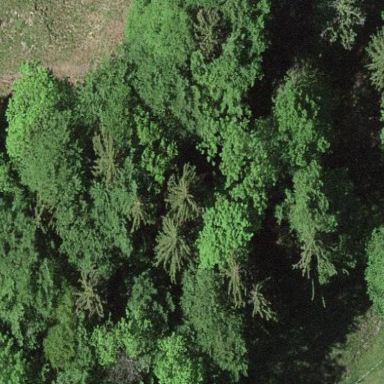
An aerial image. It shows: Forest area.